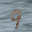
Label: 9